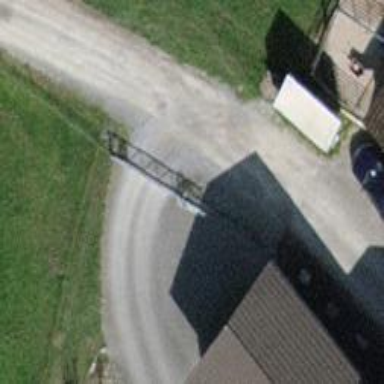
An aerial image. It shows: Gate.